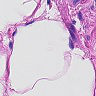
Metastatic tissue present: no